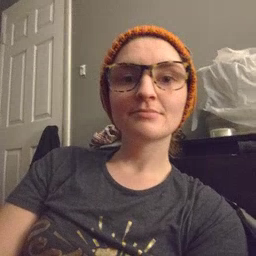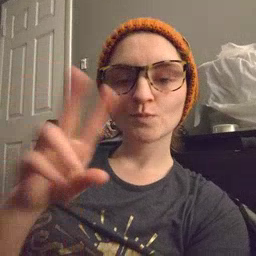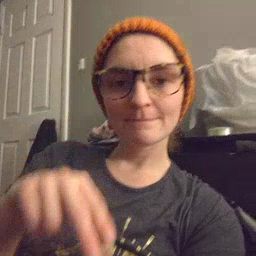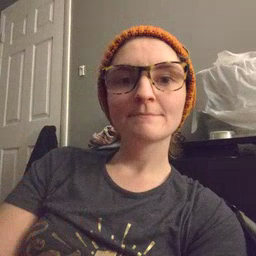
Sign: read